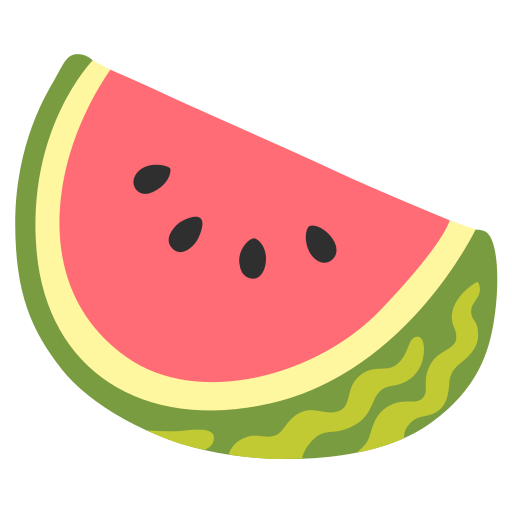
Emoji: 🍉